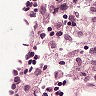
Metastatic tissue present: no